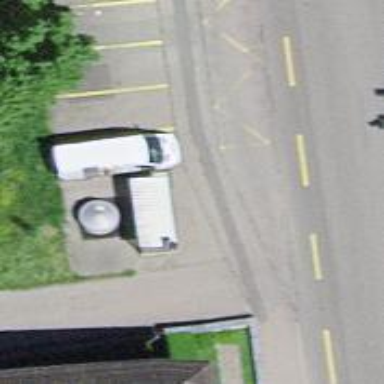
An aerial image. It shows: Asphalt sidewalk along the footway.